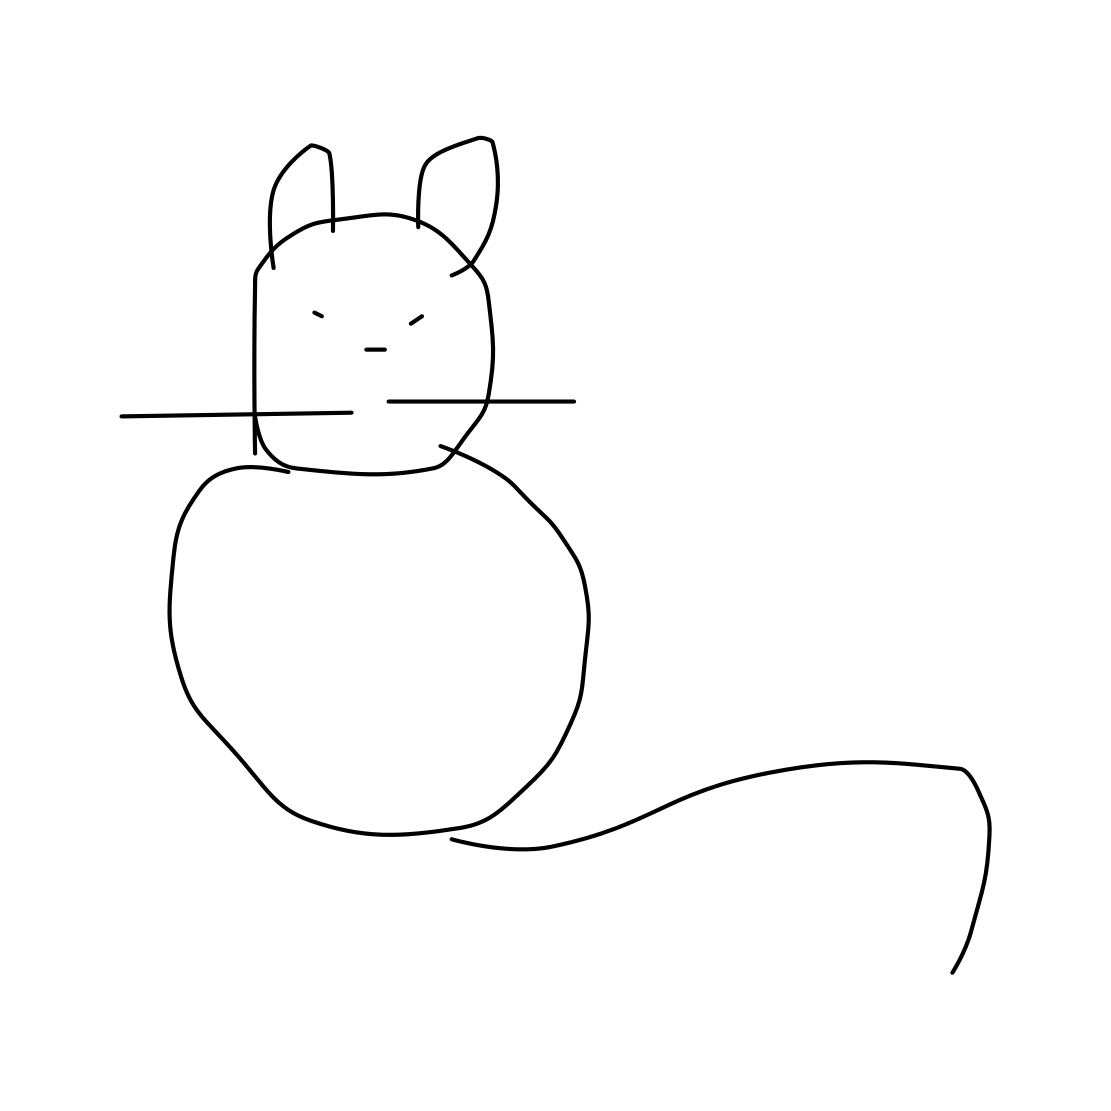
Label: cat